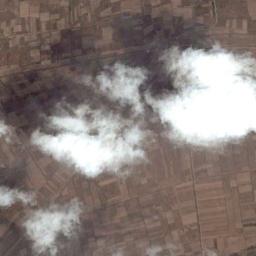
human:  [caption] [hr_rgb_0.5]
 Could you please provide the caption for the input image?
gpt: The white cloud is above bare farmland .

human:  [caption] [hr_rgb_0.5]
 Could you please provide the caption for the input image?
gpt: The clouds are in the air and the clouds are cast on the green and brown fields .

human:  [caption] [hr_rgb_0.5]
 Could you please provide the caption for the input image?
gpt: A thin cloud floats on the sea .

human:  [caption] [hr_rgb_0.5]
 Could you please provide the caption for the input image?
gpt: The cumulus clouds are located above the khaki farmland and the shadow of the clouds is on the farmland .

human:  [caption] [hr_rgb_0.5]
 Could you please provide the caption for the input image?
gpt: There are a few pieces of white clouds over brown farmlands .